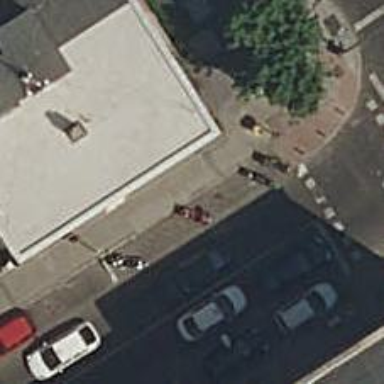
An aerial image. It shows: Motorcycle parking facility.